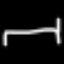
Label: bed